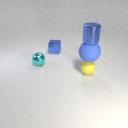
small blue metal cylinder above small yellow rubber sphere